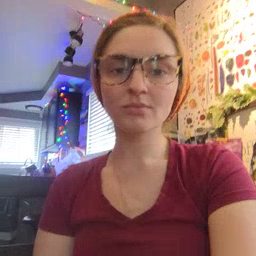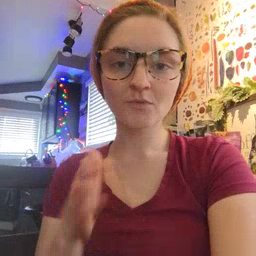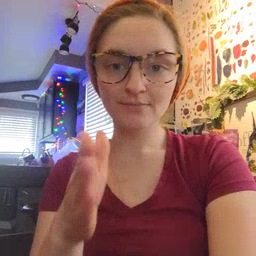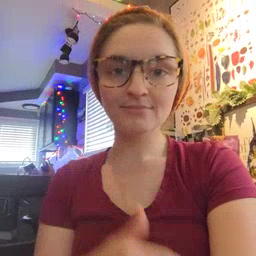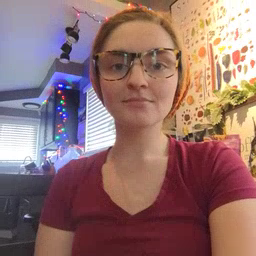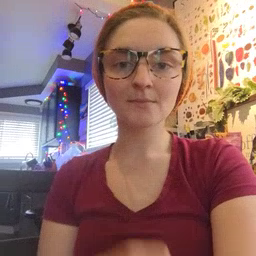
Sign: fish